Interaction volume radius: 10 \u00c5
Interaction volume height: 30 \u00c5
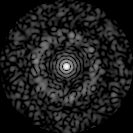
Disorder parameter: 0.8389